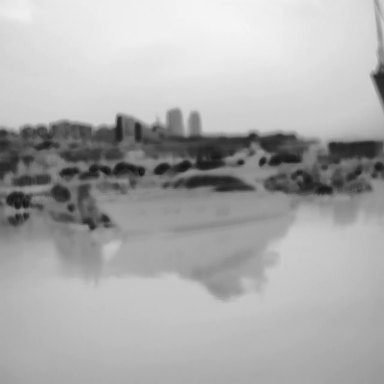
There are three canoes in the infrared image.